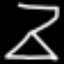
Label: hourglass